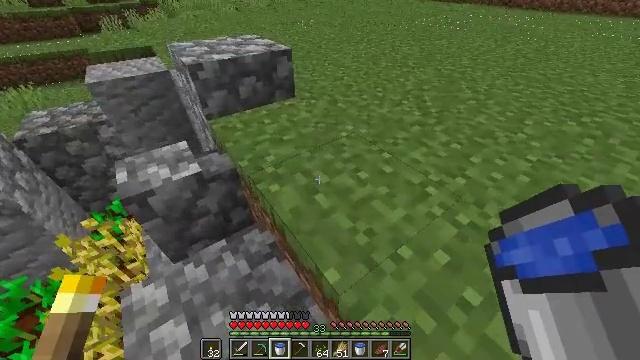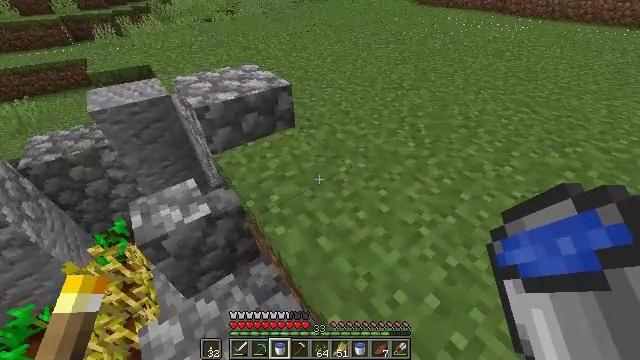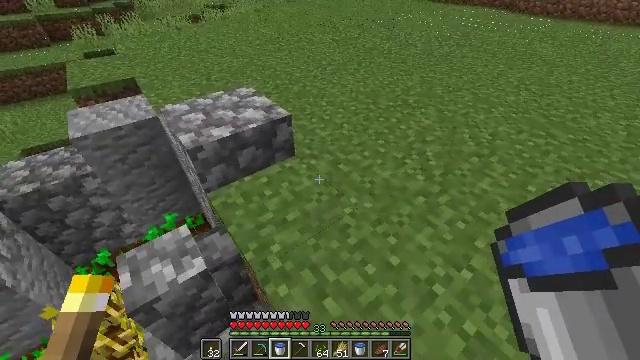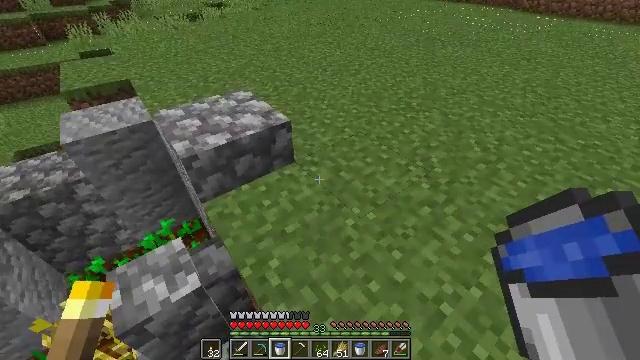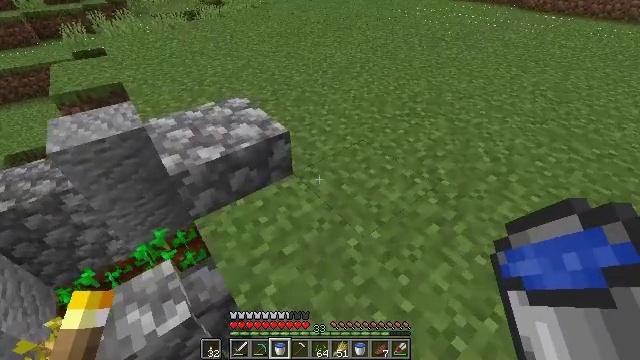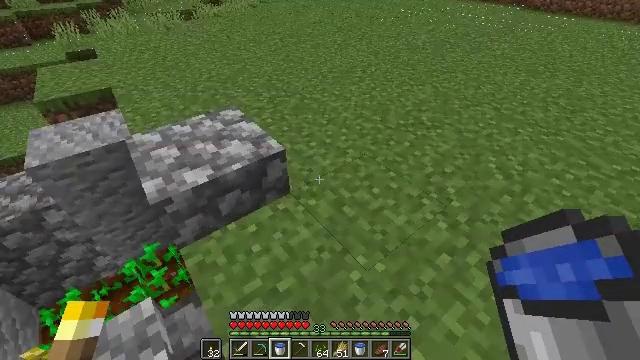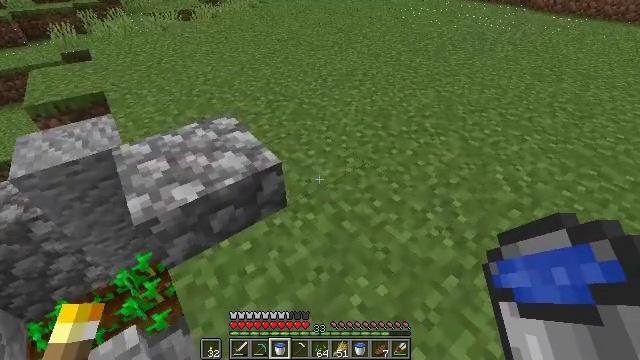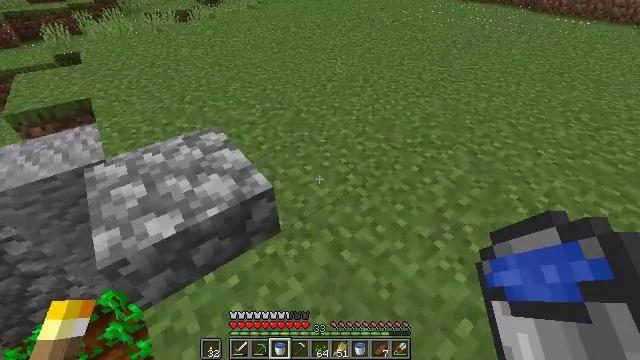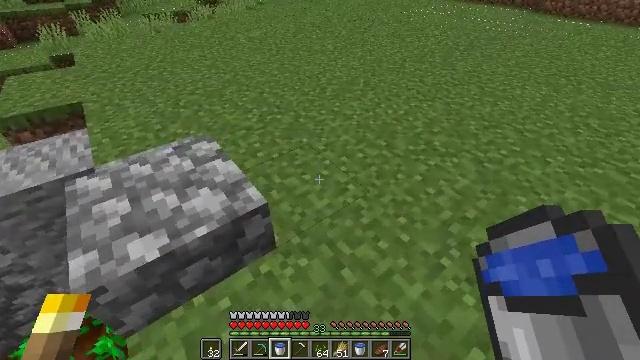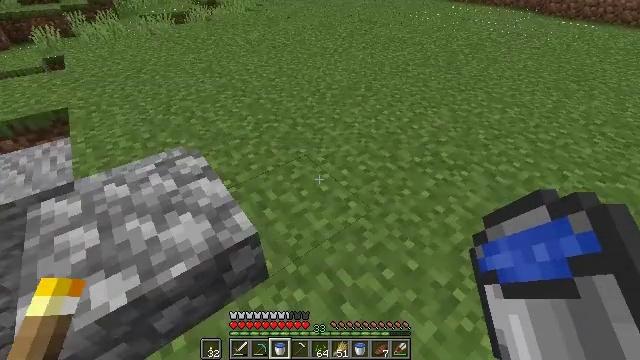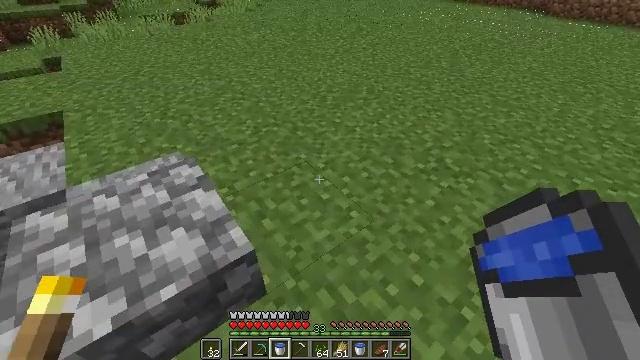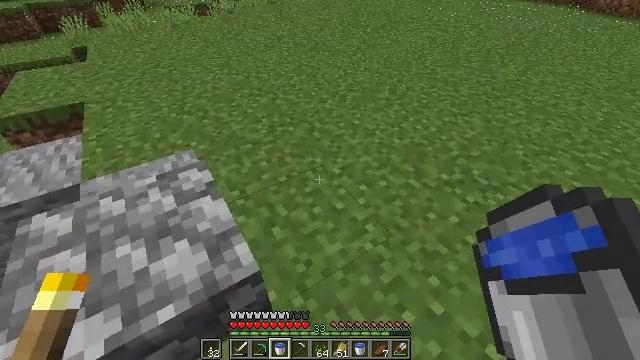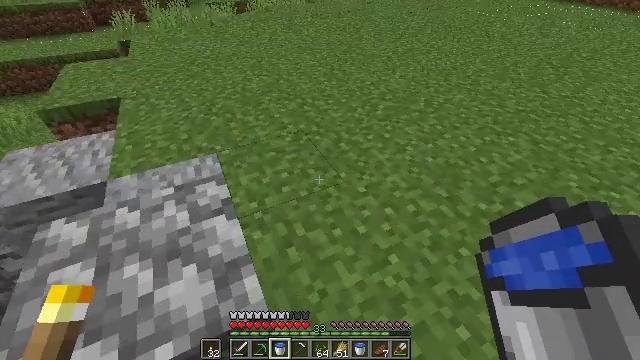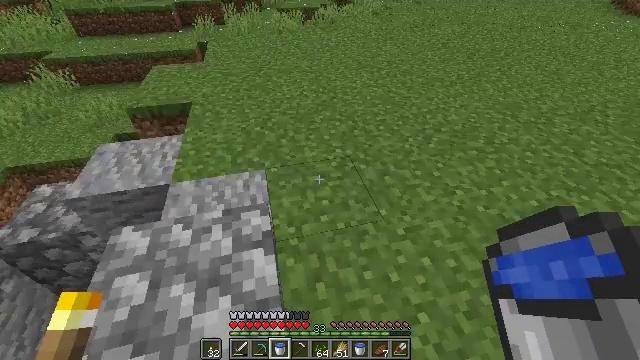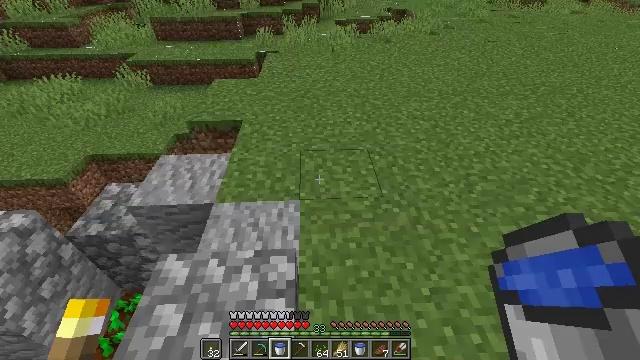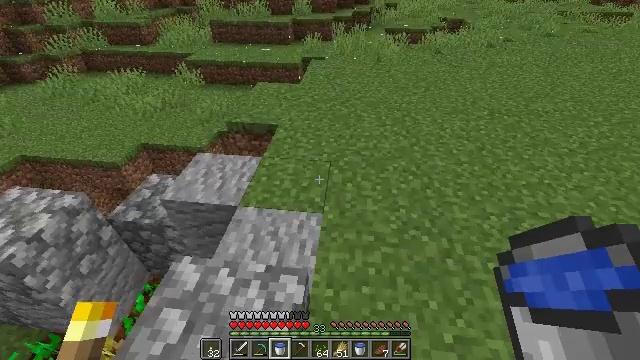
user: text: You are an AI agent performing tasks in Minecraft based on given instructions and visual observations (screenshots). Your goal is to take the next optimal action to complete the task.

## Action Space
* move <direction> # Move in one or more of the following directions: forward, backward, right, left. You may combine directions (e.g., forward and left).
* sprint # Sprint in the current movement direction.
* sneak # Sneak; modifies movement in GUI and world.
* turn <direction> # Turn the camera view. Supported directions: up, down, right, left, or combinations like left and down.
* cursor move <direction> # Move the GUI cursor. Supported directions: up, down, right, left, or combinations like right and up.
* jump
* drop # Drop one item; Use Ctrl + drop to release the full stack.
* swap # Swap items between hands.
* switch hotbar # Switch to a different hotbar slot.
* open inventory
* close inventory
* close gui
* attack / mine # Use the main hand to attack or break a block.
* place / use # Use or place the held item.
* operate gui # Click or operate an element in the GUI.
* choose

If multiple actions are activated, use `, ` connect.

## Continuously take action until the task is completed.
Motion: motion action
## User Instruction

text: Gather grass block for landscaping.
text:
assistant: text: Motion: move forward, turn right
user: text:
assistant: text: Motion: move forward
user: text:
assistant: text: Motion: move forward
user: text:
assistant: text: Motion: move forward
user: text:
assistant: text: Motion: move forward
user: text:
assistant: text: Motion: move forward
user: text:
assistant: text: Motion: move forward
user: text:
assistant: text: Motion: move forward
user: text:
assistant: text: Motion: move forward
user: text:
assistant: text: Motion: no_op
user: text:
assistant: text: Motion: move forward, turn left and down
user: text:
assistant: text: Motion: move forward, turn left
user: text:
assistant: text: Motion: move forward, turn left
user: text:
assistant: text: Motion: move forward and move right, turn left
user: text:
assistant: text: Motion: move forward and move right, turn left and up
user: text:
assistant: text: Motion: move forward and move right, turn left and up
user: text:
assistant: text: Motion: move right, turn left and up
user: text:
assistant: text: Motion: move right, turn left
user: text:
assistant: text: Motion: move right, turn left and up
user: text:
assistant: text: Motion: move right, turn left and up
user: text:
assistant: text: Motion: move right, turn left
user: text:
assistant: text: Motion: move right, turn left and down
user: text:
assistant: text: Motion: turn left and down
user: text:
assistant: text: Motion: turn down
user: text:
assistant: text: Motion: no_op
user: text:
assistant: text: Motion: no_op
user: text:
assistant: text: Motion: no_op
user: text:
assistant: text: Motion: no_op
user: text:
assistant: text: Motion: no_op
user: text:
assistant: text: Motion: turn left